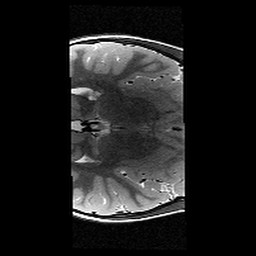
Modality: T2w
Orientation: axial
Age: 9
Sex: female
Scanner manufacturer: siemens
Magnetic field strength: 3 T
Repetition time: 9.23 s
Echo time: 0.067 s